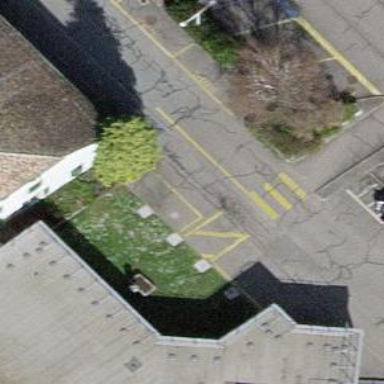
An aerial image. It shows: Asphalt sidewalk along the footway.